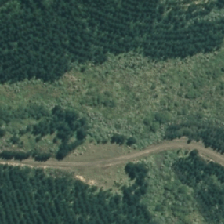
Land cover: broadleaved_indigenous_hardwood